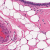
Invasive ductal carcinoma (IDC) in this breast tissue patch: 0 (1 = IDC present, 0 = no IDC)